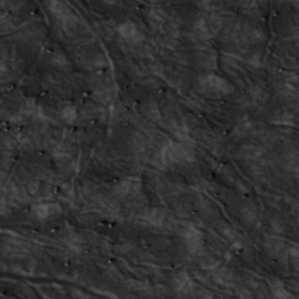
Label: non_frost